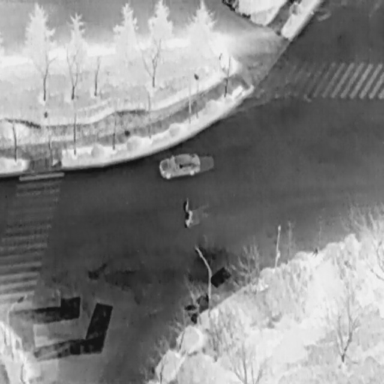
There are three objects shown in the infrared image, including a Car, and two People.